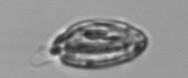
Label: Katodinium_or_Torodinium